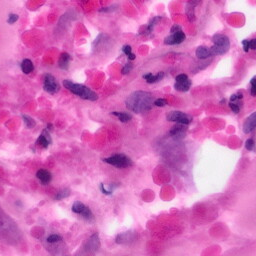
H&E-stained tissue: Pancreatic